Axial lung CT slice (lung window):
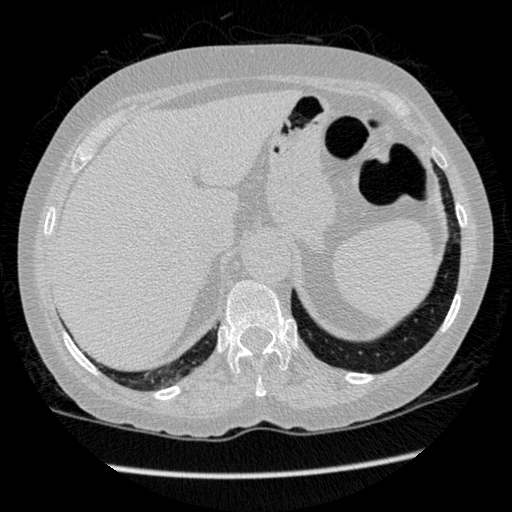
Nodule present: no